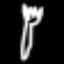
Label: fork